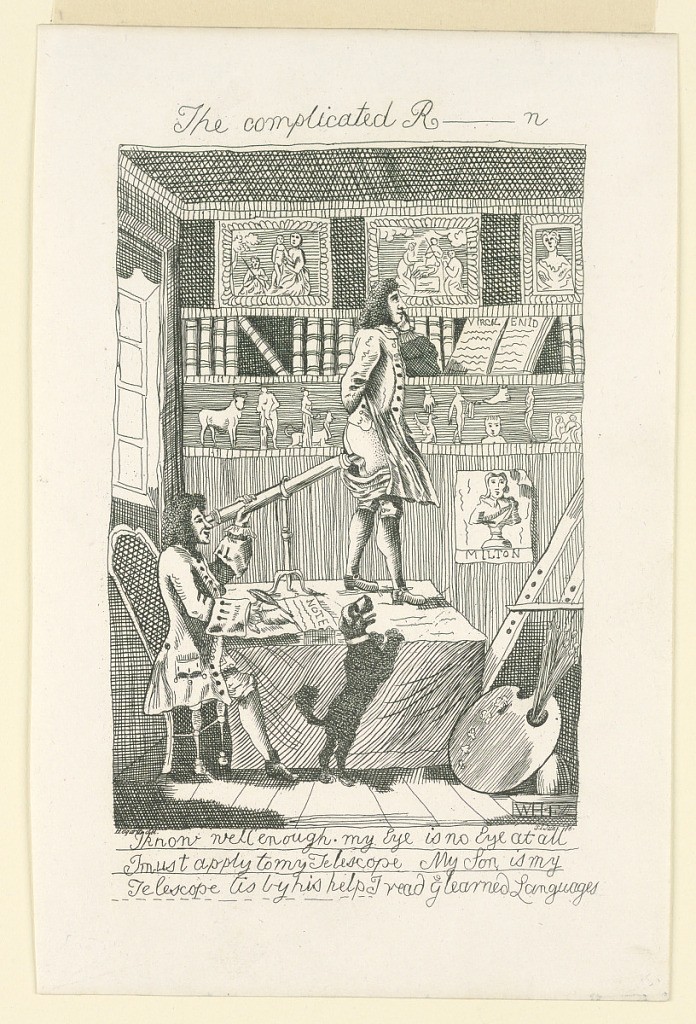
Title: The Complicated R.....n
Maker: Samuel Ireland, English, ca. 1744–1800
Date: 1794
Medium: Etching on paper
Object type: Print
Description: An interior view of a library. In center, a table. A young man stands on it; another man, seated, tries to look through him with a telescope.